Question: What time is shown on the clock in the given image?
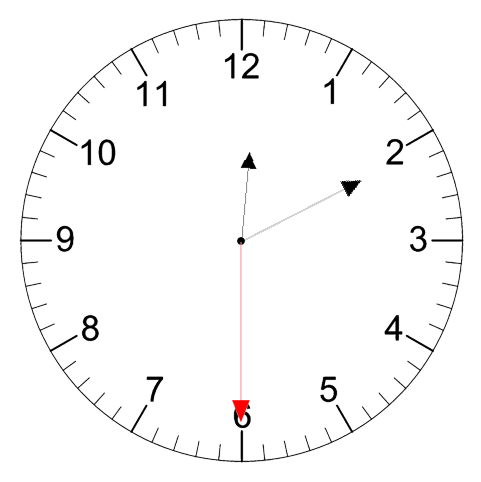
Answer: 12:10:30